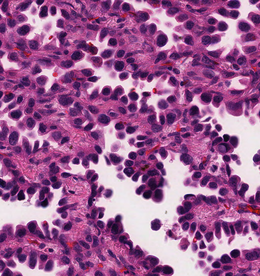
Tumor epithelial tissue: yes
Tumor-associated stroma tissue: no
Normal tissue: no